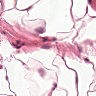
Metastatic tissue present: no